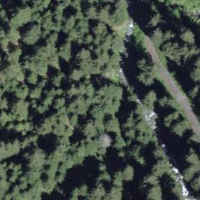
EUNIS habitat code: 43
Species observed at this site:
Botrychium lunaria